Question: I am looking for an IDE similar to netbeans(for Java) which shows JAVA-DOCS as we type in the function name :

Is there a similar IDE for python that shows me the entire documentation: ?
I am not looking for something like ..help(str)
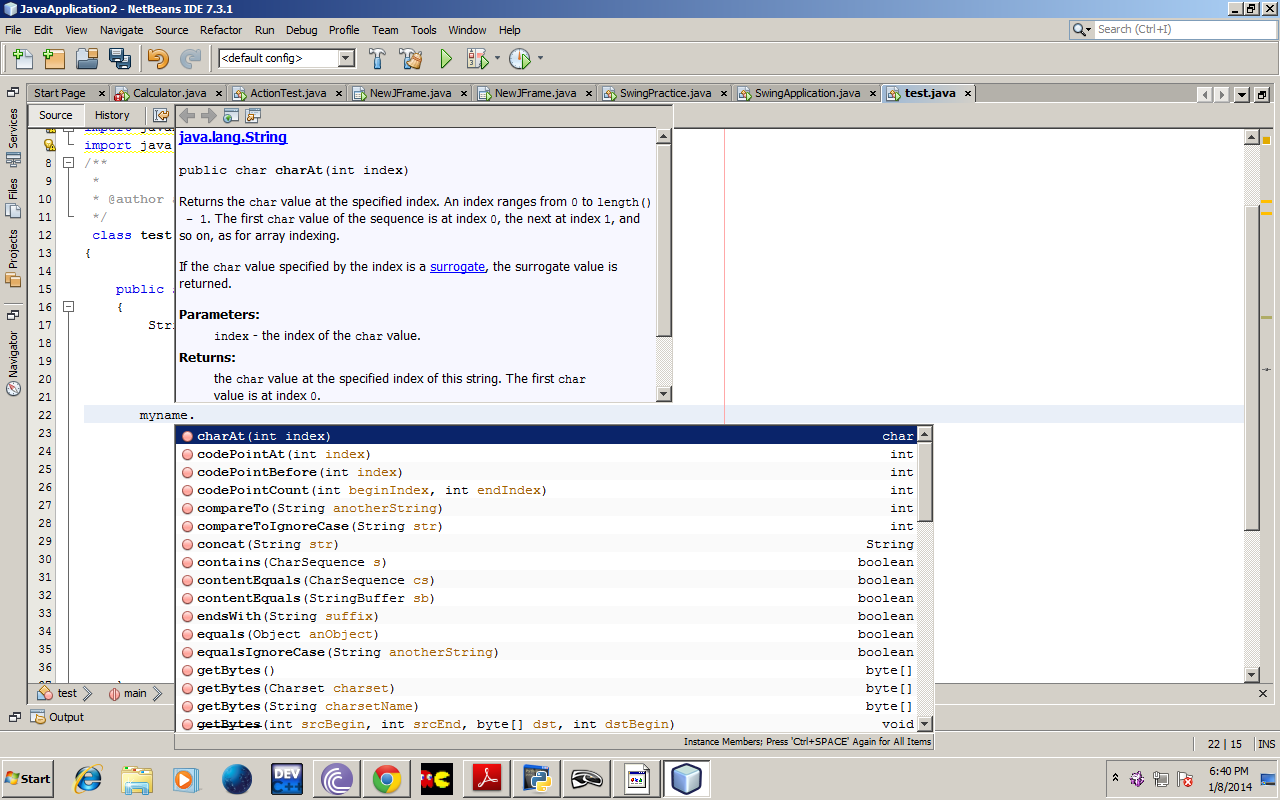
Answer: Obviously you can use following one
> <URL>